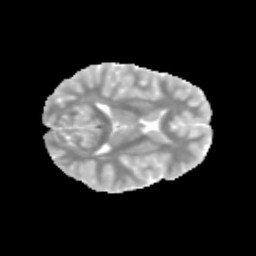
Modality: MD
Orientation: axial
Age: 9
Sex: male
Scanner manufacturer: siemens
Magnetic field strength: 3 T
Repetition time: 3.8 s
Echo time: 0.07 s